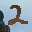
Label: 2